Interaction volume radius: 5 \u00c5
Interaction volume height: 15 \u00c5
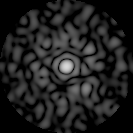
Disorder parameter: 0.8523